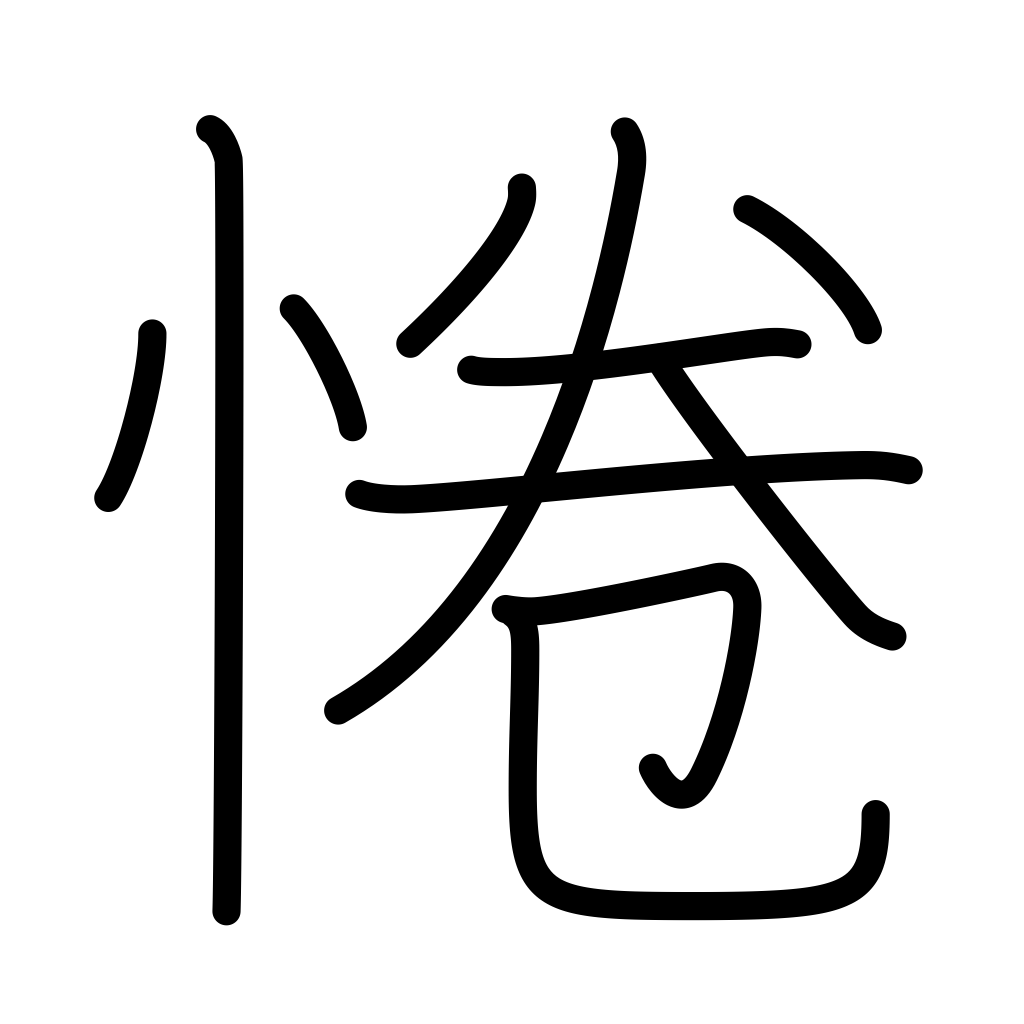
Meaning: be respectful, grow tired